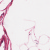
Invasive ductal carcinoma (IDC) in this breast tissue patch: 0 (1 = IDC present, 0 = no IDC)